Question: Is there a way to select a radio box in an array?
I have the following code:
'''
if (Convert.ToInt32(Part2SummaryAmount) <= 0);
{
rdoPart2SummaryChoice.Items[2].Selected = true;
}
'''
what I want to do is if the Part2SummaryAmount is 0 or less I want to select a radio box.
'''
<asp:RadioButtonList ID="rdoPart2SummaryChoice" runat="server">
<asp:ListItem Value="1" Text="There is enough money to cover your basic living expenses." />
<asp:ListItem Value="2" Text="" />
<asp:ListItem Value="3" Text="" />
</asp:RadioButtonList>
'''
Is this the correct way to go about this? I also am not sure on this error:

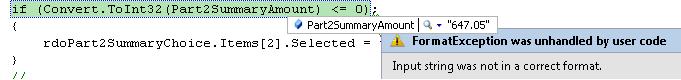
Answer: You need parse that number to a type. Because it's not a valid integer.
'''
if (Convert.ToDouble(Part2SummaryAmount) <= 0.0)
'''